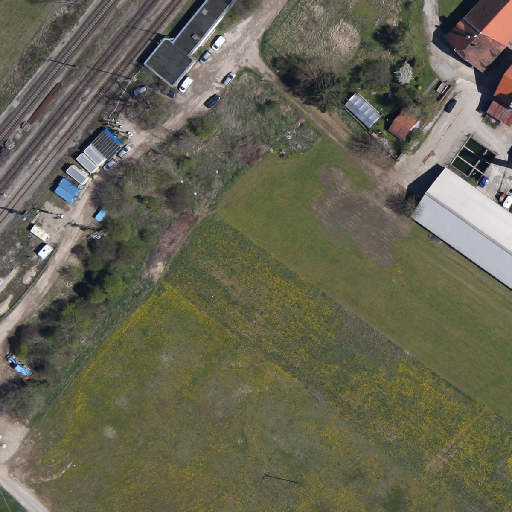
Referring expression: paved road